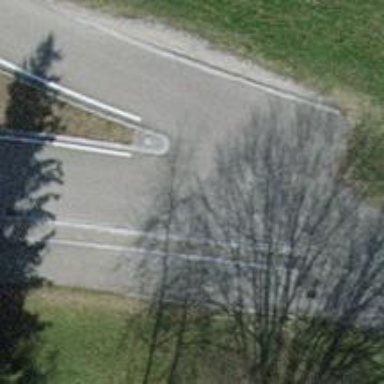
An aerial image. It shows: Unclassified asphalt road with separate sidewalk.